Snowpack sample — Buffalo Mountain, Silverthorne, Colorado, USA (1/25/25, 10:11 AM MST)
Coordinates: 39.6222, -106.1139
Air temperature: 22 °F
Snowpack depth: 110 cm
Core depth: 30 cm
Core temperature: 42.8 °F
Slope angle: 12°, slope face: 102°
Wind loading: high
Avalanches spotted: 0
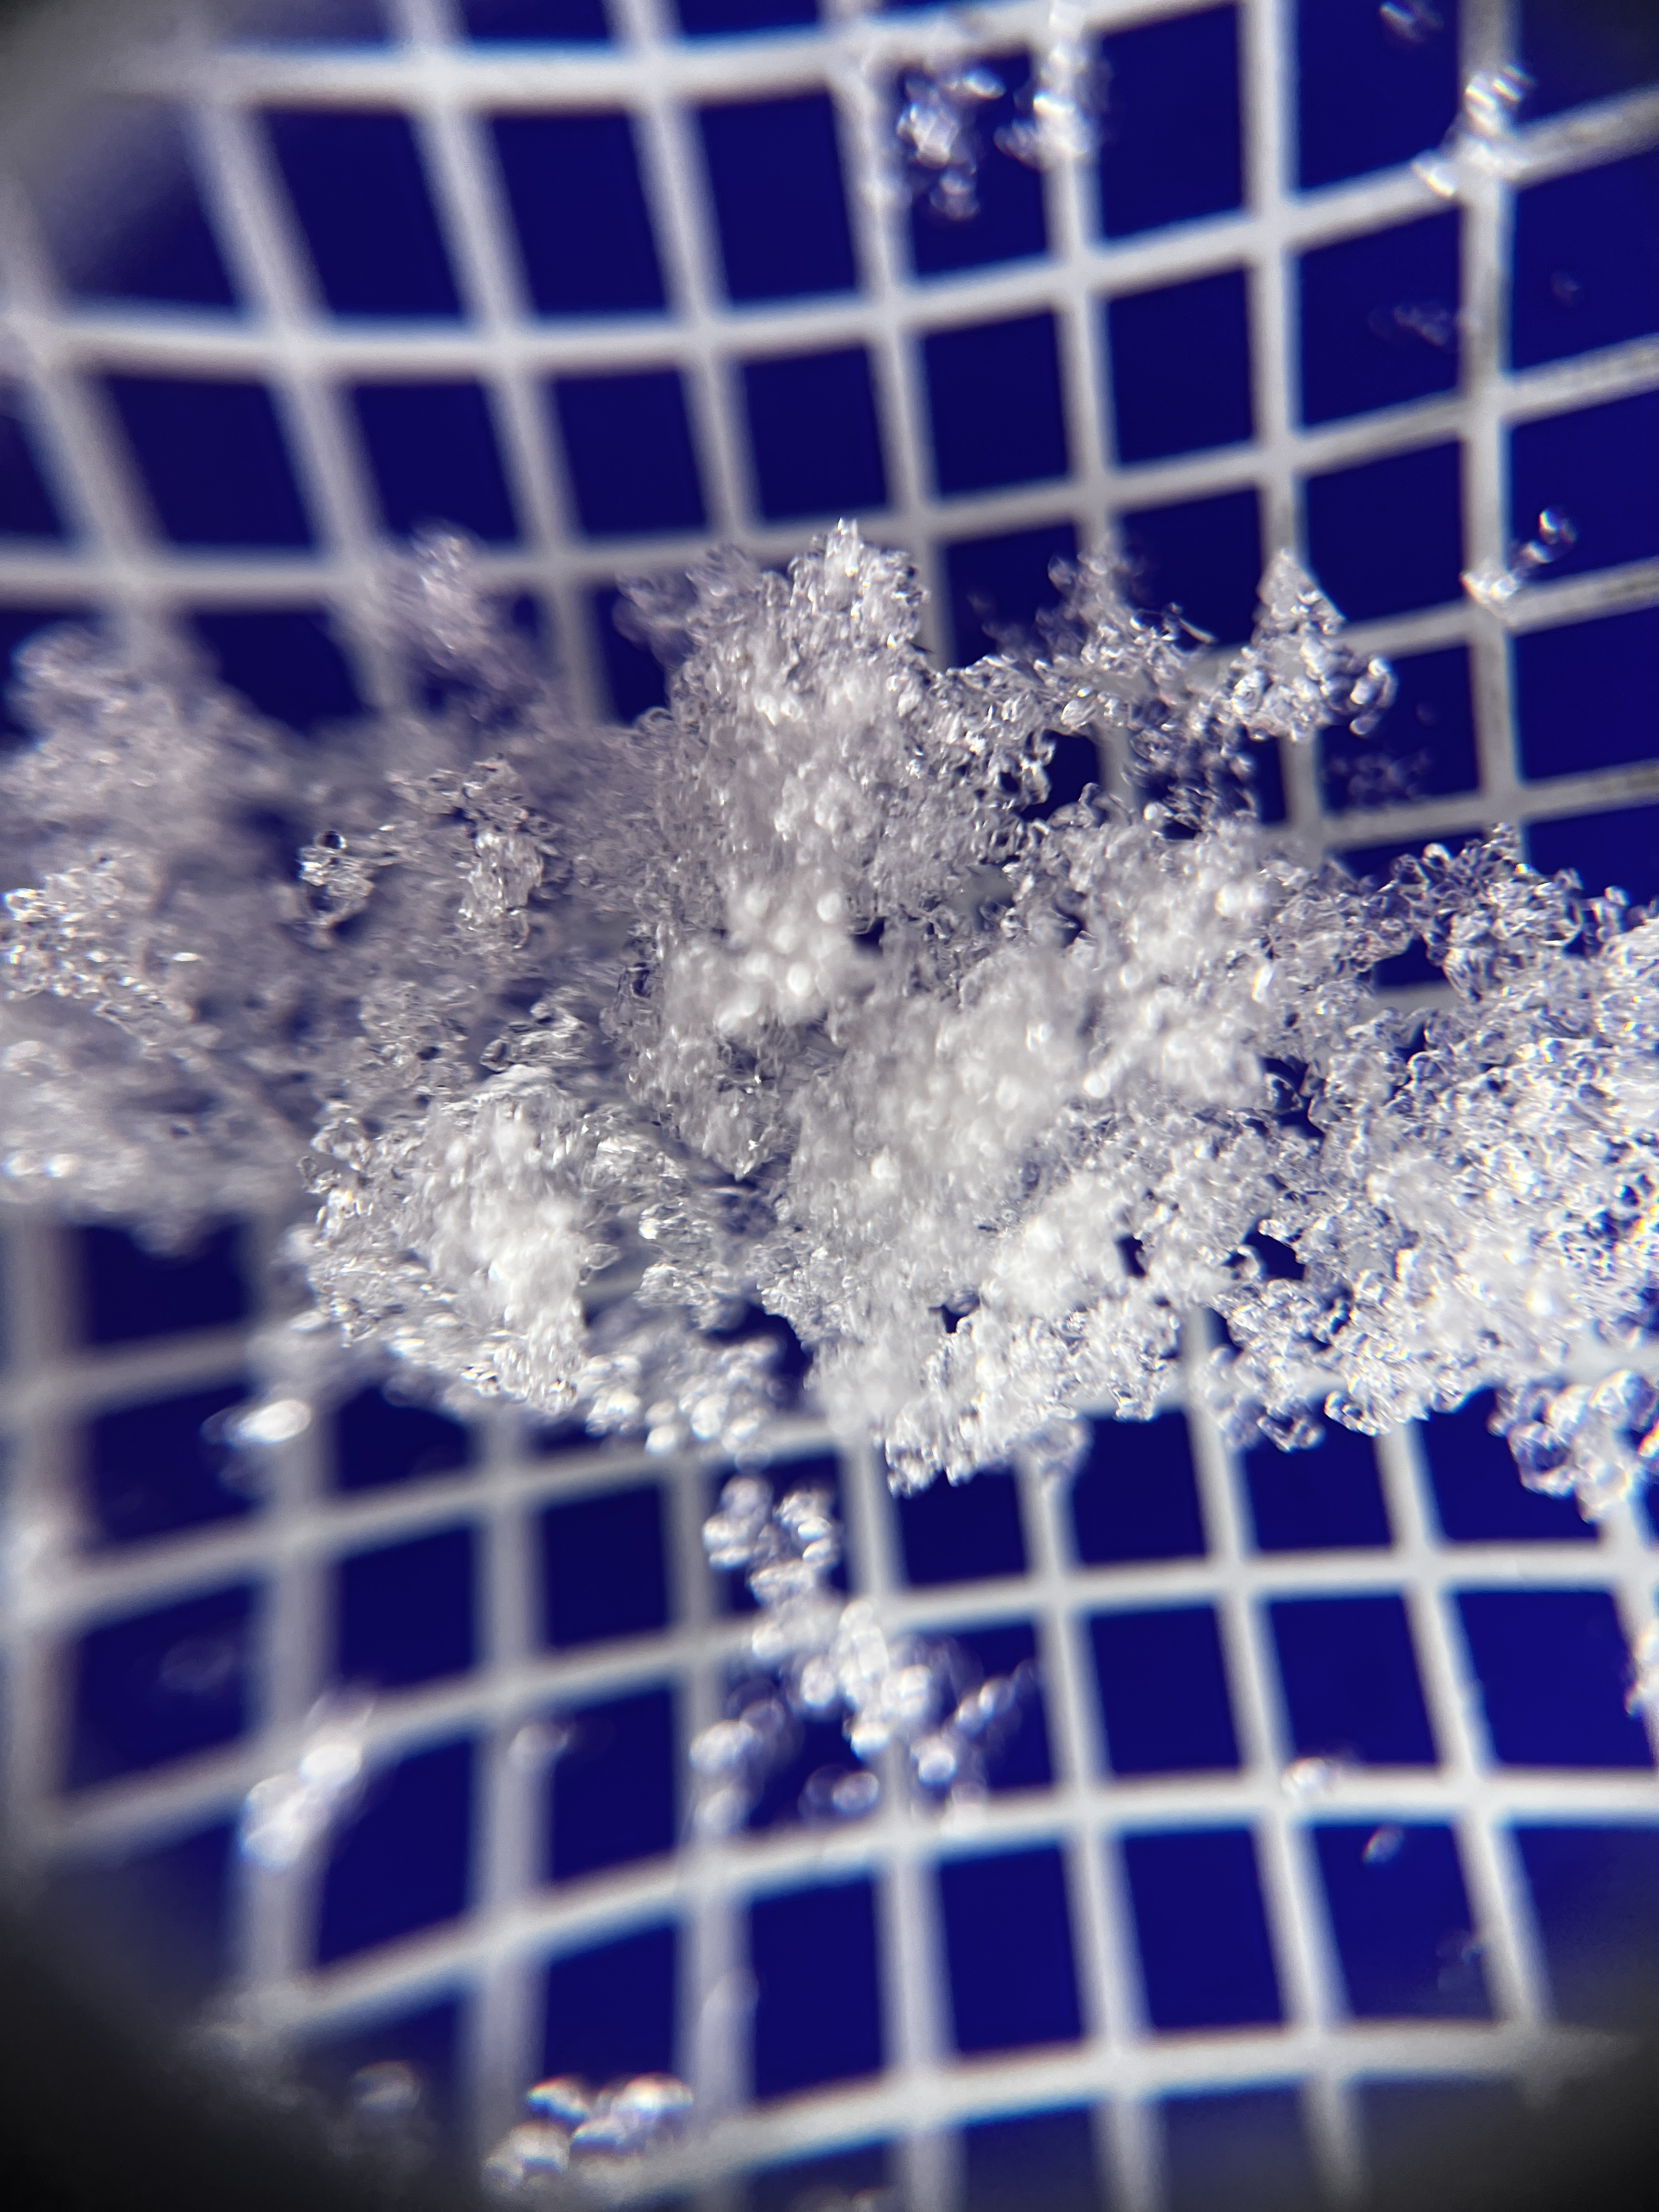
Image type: magnified_profile
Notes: No avalanches nearby, collected on the outskirts of a fire break 15 meters from the treeline, on way to Buffalo and Red Mountain